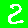
Digit: 2